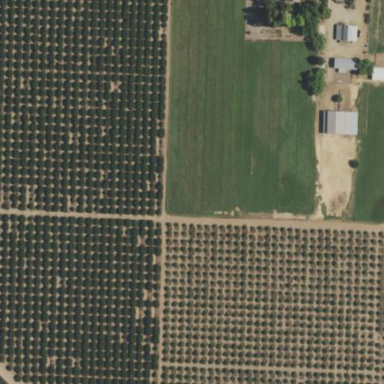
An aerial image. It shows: Orange orchard with rows of orange trees.